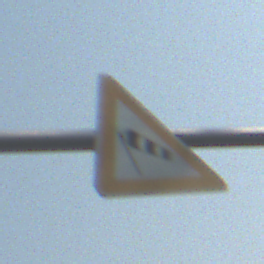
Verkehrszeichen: SeitenwindVonLinks
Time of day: MorningAfternoon
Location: Outdoor (Special)
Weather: Clear
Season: NotSpecified
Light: Natural